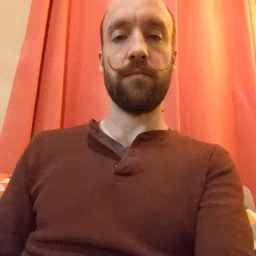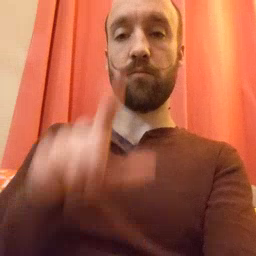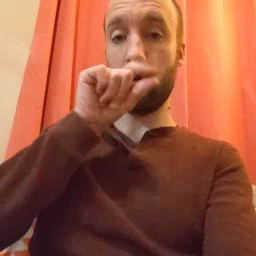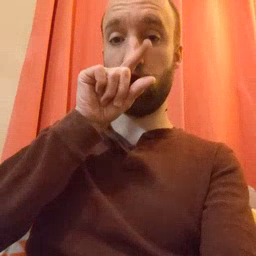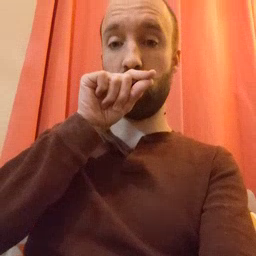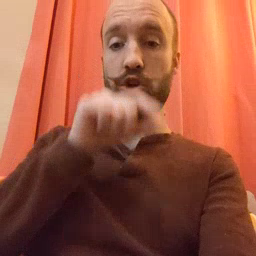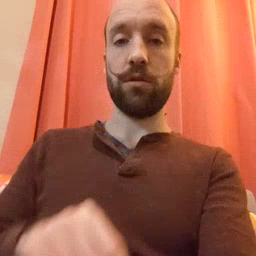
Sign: bird